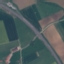
Land use / land cover class: Highway